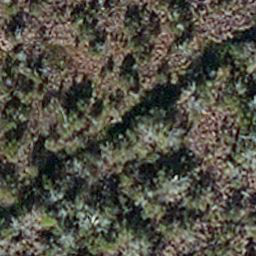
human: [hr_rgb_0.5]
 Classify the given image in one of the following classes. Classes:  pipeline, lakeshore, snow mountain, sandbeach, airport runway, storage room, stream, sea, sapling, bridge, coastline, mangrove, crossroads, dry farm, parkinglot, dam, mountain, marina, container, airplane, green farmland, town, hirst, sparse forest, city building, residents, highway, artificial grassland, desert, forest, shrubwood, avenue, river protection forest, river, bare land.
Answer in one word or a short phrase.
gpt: sapling